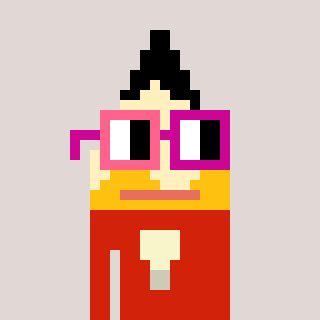
a pixel art character with square pink and red glasses, a pencil-shaped head and a red-colored body on a warm background